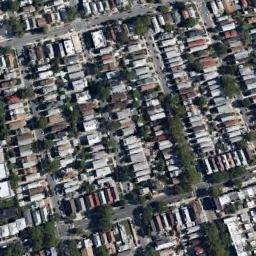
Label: dense_residential